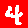
Digit: 4